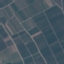
Land use / land cover class: PermanentCrop